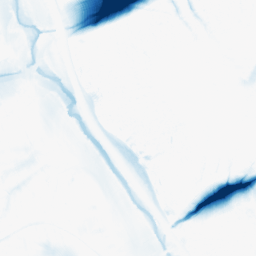
Category: morphological
Decomposition family: morphological_ellipse
Decomposition parameters: operation: closing
width: 50
height: 30
Upsampling method: quadratic
Upsampling parameters: scale: 4
Upsampling scale: 4